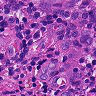
Metastatic tissue present: yes